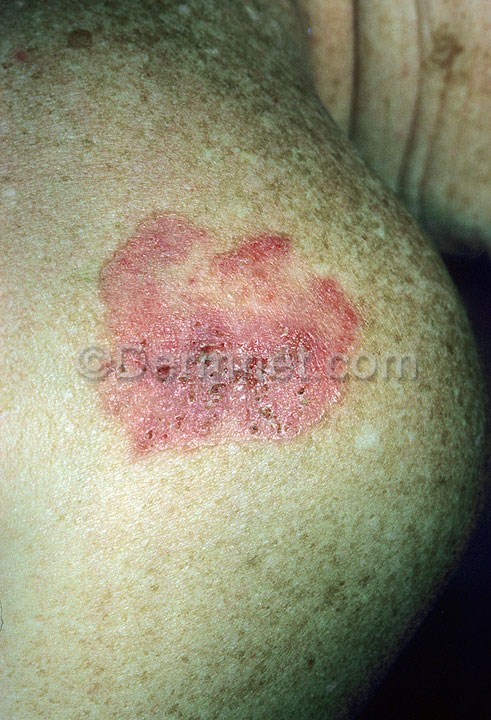
Disease: Actinic Keratosis Basal Cell Carcinoma and other Malignant Lesions